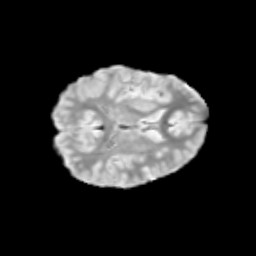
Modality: T2w
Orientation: axial
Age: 9
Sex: female
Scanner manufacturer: siemens
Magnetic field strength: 3 T
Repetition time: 3.8 s
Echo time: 0.07 s